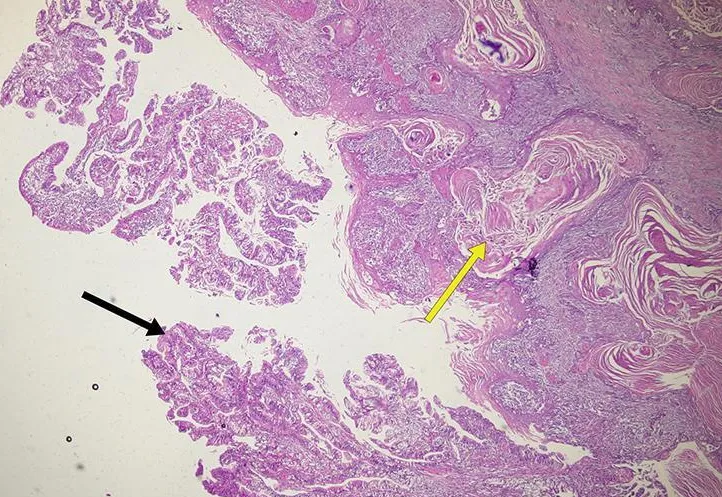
Magnified view (hematoxylin and eosin stain, x100) of the specimen showing adenomatous (black arrow) and squamous components (yellow arrow).
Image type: pathology (h&e)